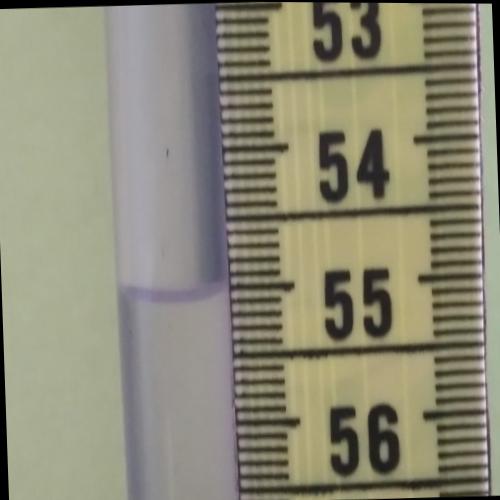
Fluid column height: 55.0 cm